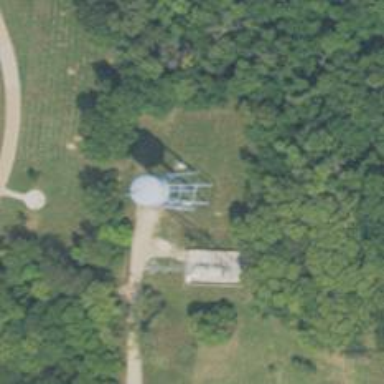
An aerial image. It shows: Water tower that is man-made.